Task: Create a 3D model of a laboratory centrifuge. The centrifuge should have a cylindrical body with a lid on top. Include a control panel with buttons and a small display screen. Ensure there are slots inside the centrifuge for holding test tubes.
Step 232:
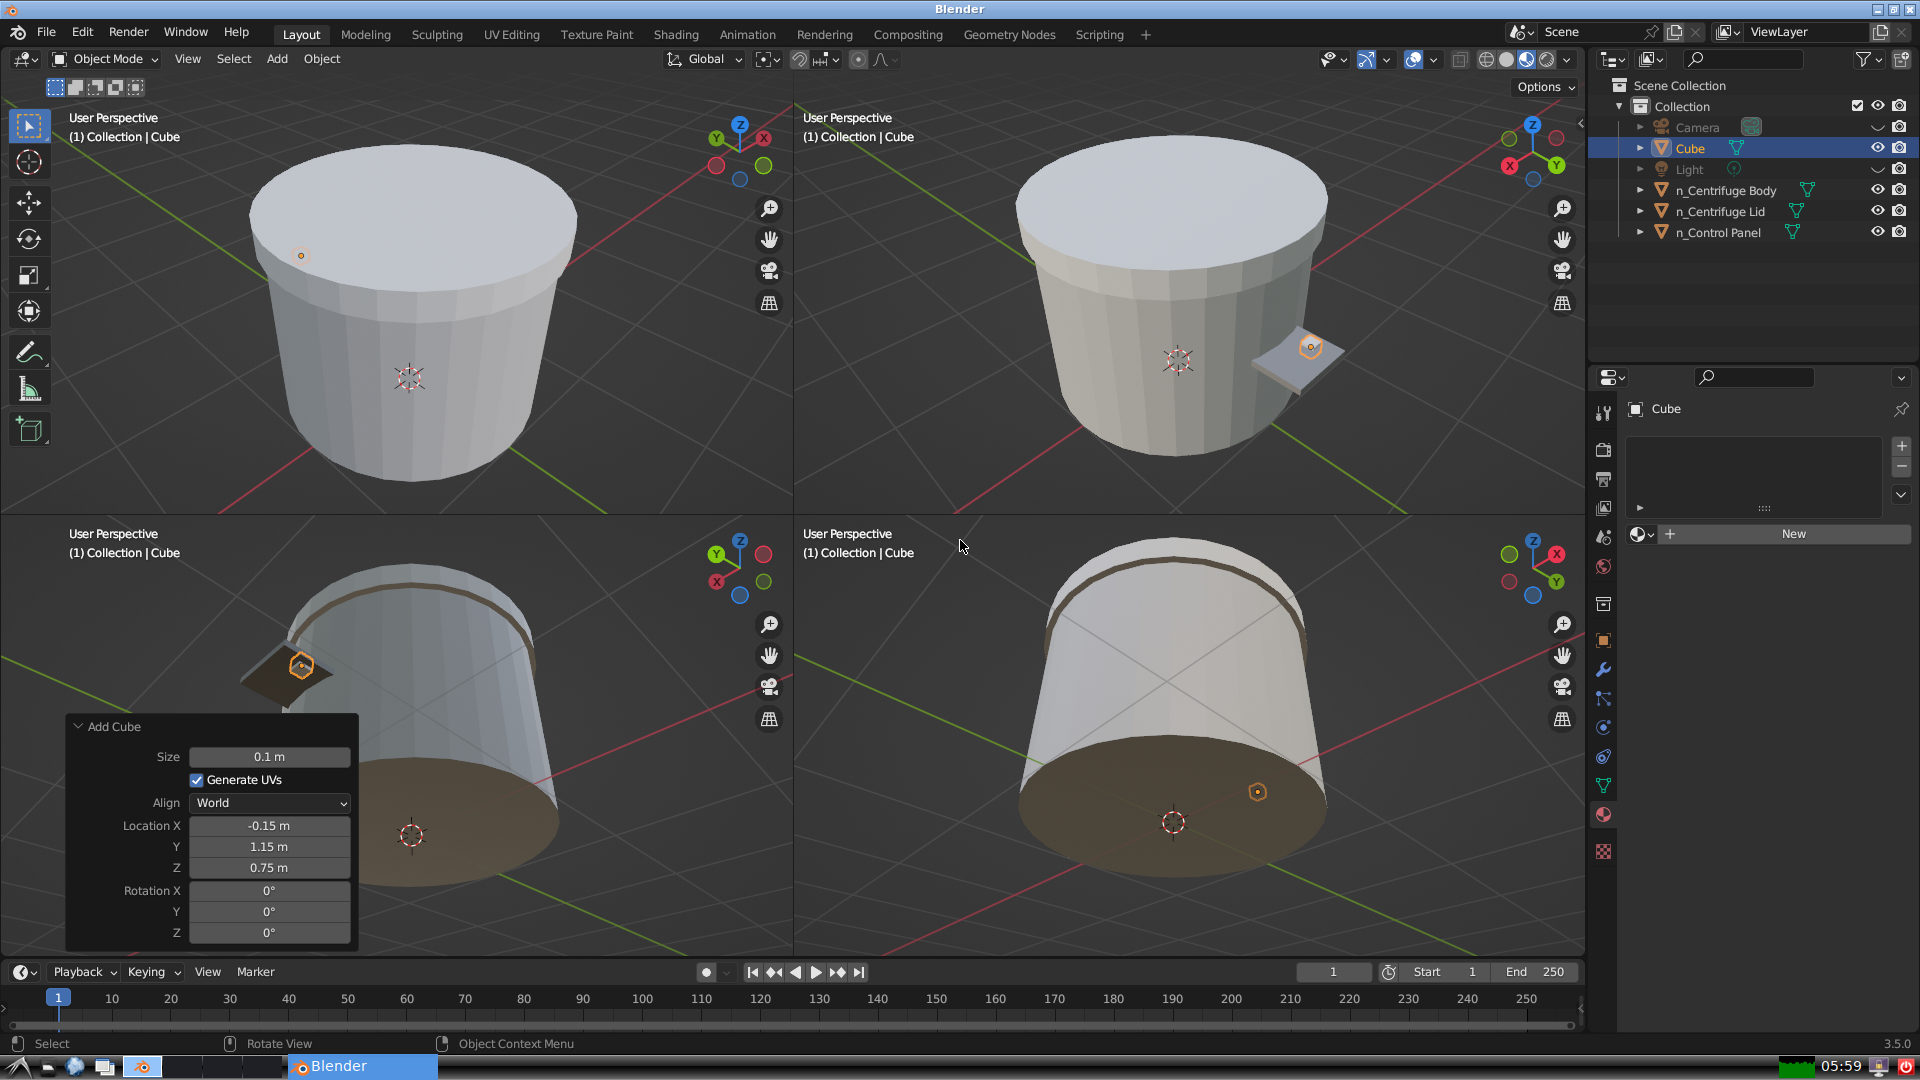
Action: {"key_press": ['Ctrl, Home']}